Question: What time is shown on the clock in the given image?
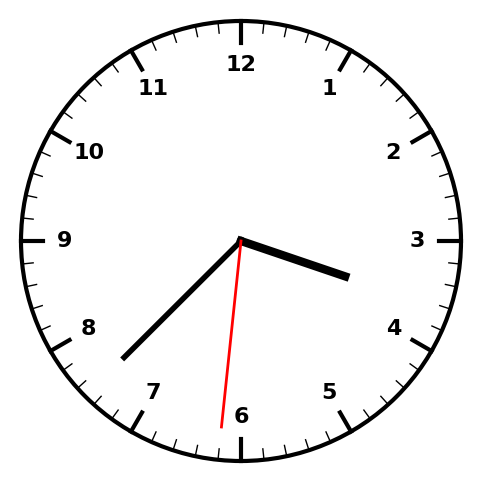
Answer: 03:37:31